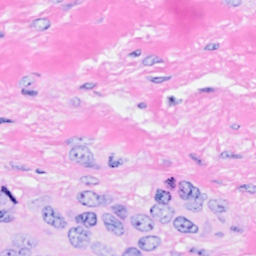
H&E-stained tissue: Breast